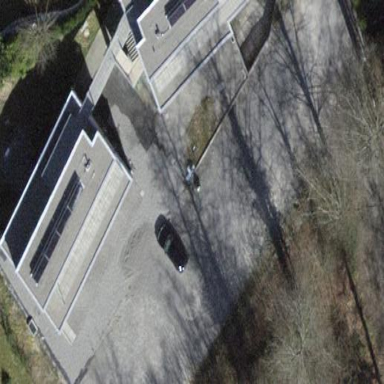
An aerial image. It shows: Parking area.